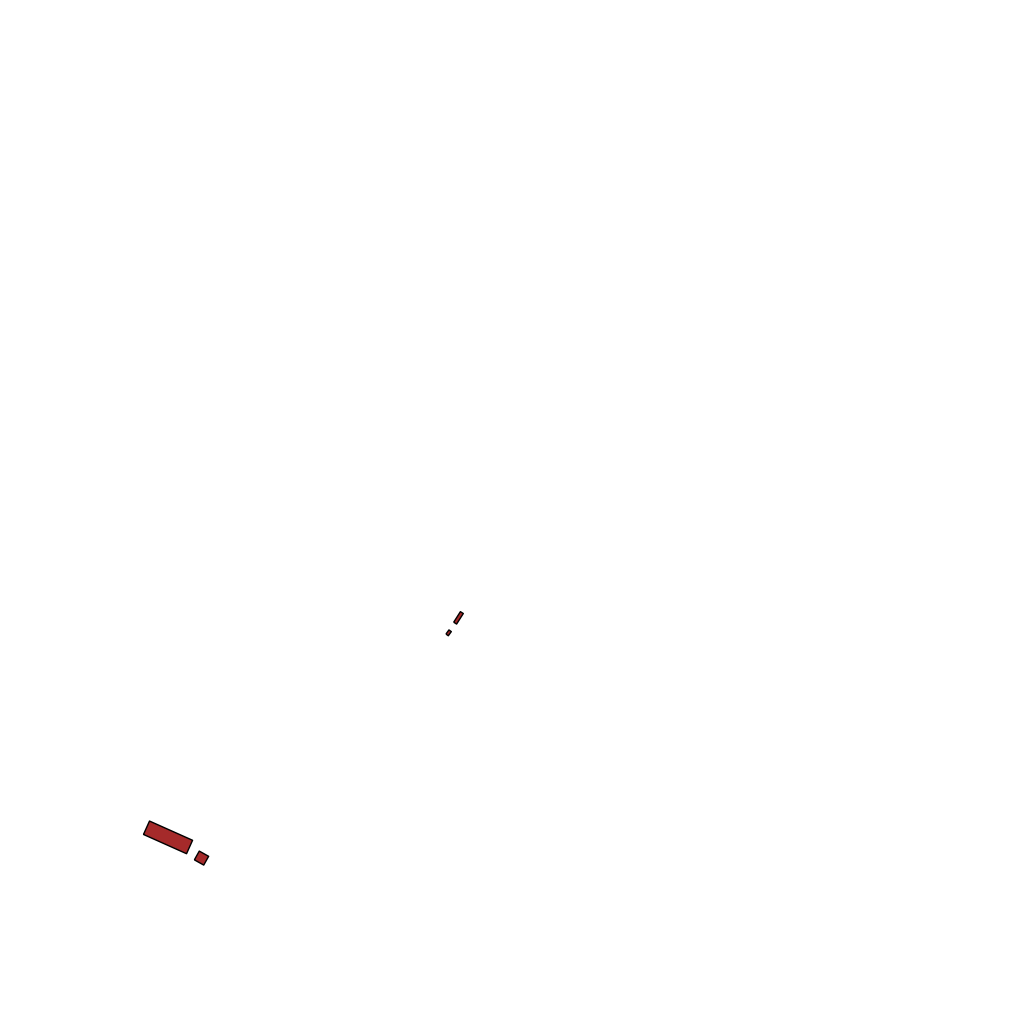
Tags: overhead vector_map, recreation, transport, individual_rise, density_1, Facility, 1.0 km²